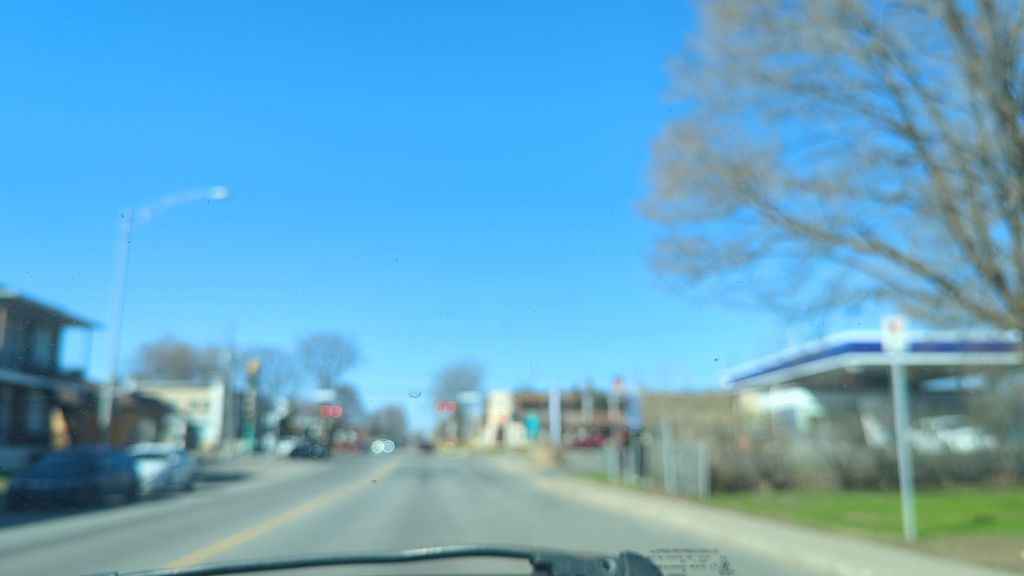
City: quebec_city